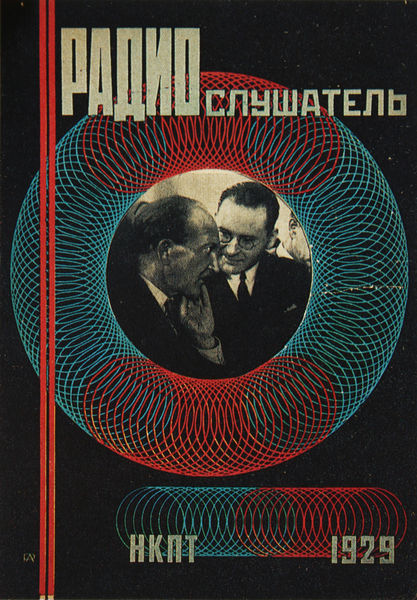
Titel: Titelblatt für die Zeitschrift "Radiohörer"
Künstler: Alexander Rodtschenko
Standort: Moskau
Institution: Rodtsckenko-Archiv
Schlagwörter: blau, männer, schwarz, rot, schrift, linien, ring, collage, foto, kreise, plakat, spirale, udssr